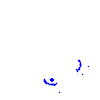
Particle: proton